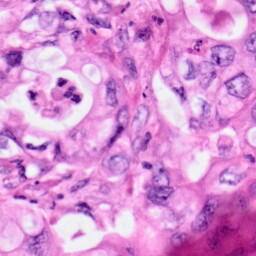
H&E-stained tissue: Pancreatic